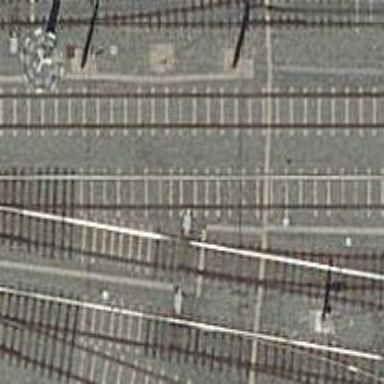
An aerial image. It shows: Railway switch.